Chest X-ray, PA view. Patient: 26 years old, sex M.
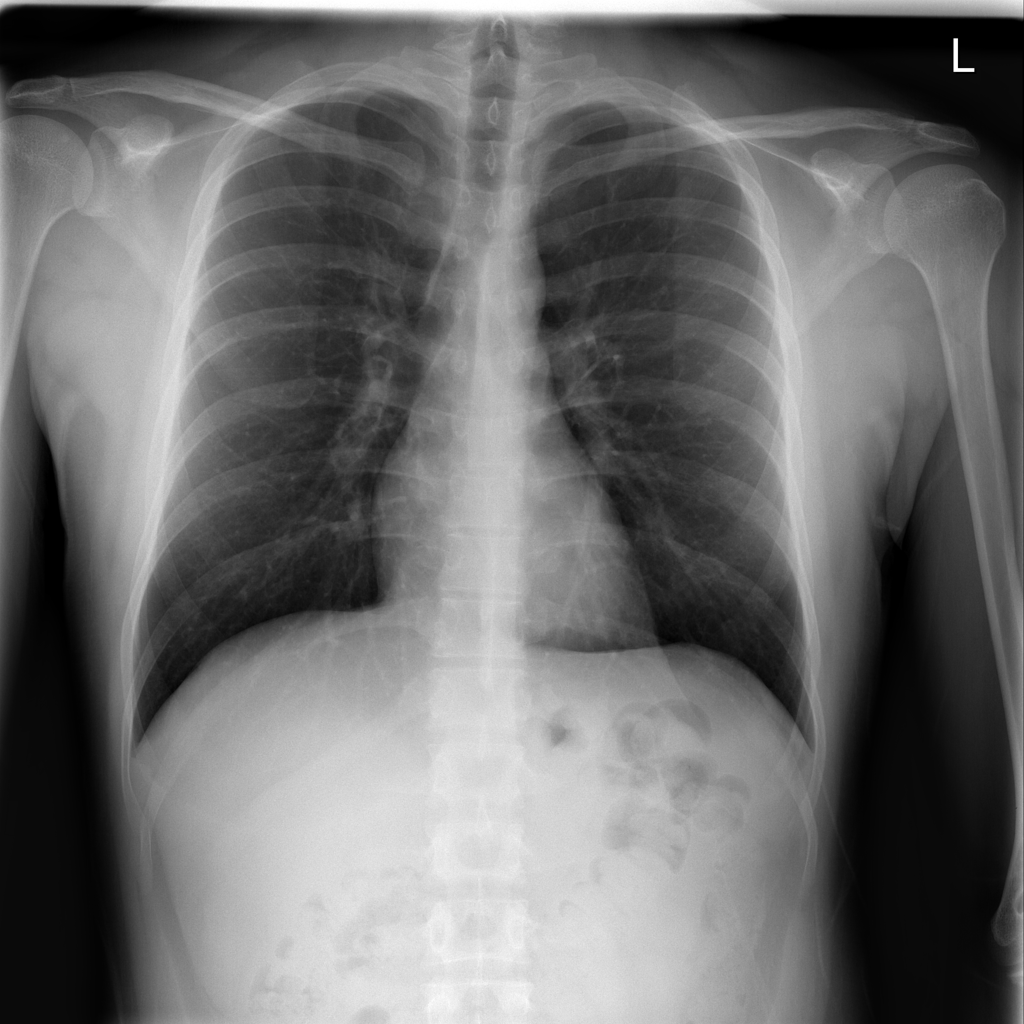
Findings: No Finding